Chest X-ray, PA view. Patient: 22 years old, sex M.
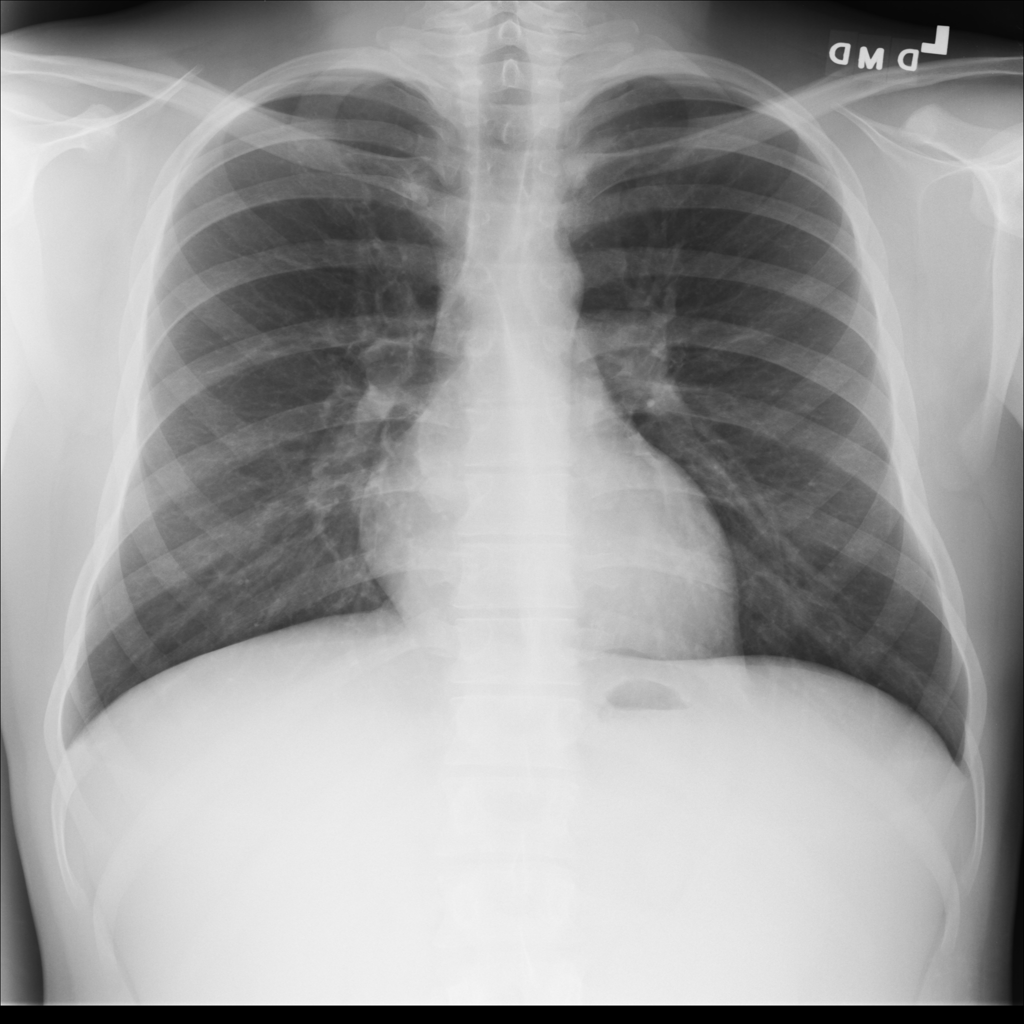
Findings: No Finding